Question:
When I select the textfield, it gets rid of its background color where the text is supposed to be. I attached an image showing the Card holder textfield for example. Maybe it's just a bug? Here is my code for the "CardHolderView":
Reproducing the error:
'''
struct ContentView: View {
init() {
UINavigationBar.appearance().barTintColor = #colorLiteral(red: <PHONE>, green: <PHONE>, blue: 1, alpha: 1)
UINavigationBar.appearance().shadowImage = UIImage()
UIScrollView.appearance().backgroundColor = #colorLiteral(red: <PHONE>, green: <PHONE>, blue: 1, alpha: 1)
}
@State private var name = ""
var body: some View {
NavigationView {
ScrollView(UIScreen.main.bounds.height < 750 ? .vertical : .init()) {
ZStack {
Color(#colorLiteral(red: <PHONE>, green: <PHONE>, blue: 1, alpha: 1)).edgesIgnoringSafeArea(.all)
CardHolderView(name: $name)
.padding()
}
.padding(.top, 60)
.navigationBarTitle("Payment data", displayMode: .inline)
.navigationBarItems(leading: Button(action: {}) { Image("left-arrow") })
}
.edgesIgnoringSafeArea(.all)
}
}
}
struct CardHolderView: View {
@Binding var name: String
var body: some View {
VStack(alignment: .leading) {
Text("Card holder")
TextField("Your name and surname", text: $name)
.padding()
.background(Color.white)
.cornerRadius(10)
}
.padding(.top)
}
}
'''
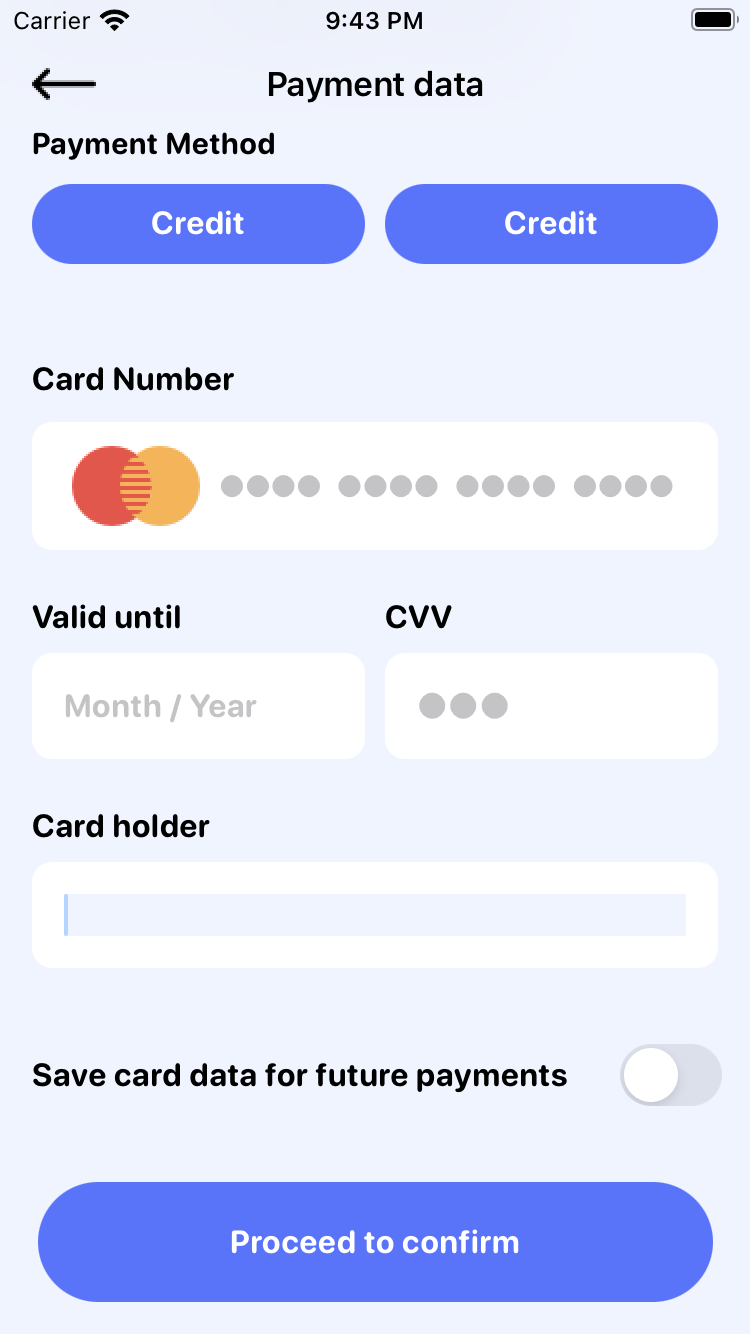
Answer: There is no need to use 'UIAppearance' to set the background color of the 'ScrollView'; You can use use '.background' modifier on it.
'UIAppearance' makes global changes and can have unintended consequences.